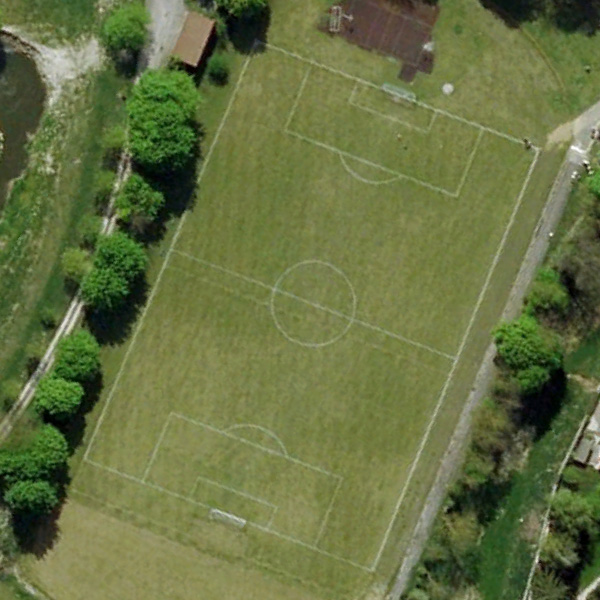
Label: Playground